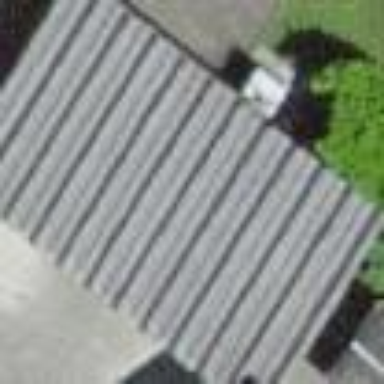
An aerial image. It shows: View of roof of building.